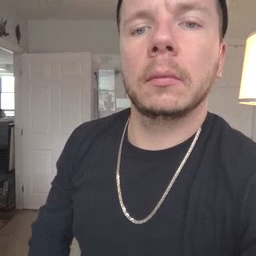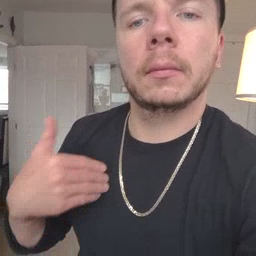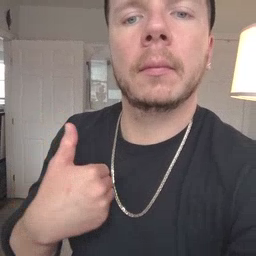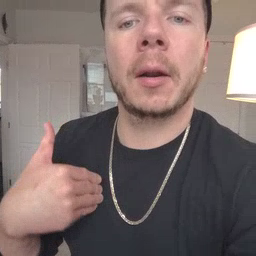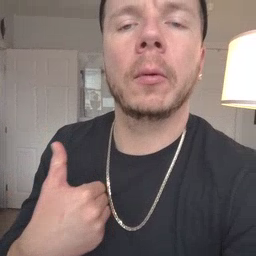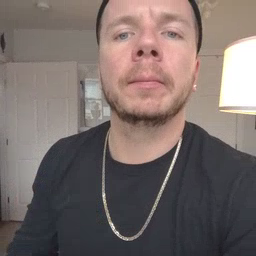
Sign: animal